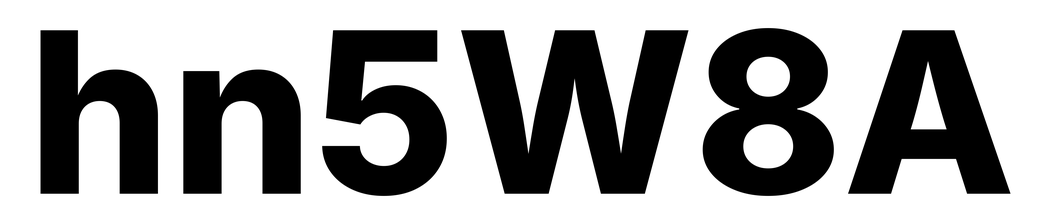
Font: Inter_ExtraBold